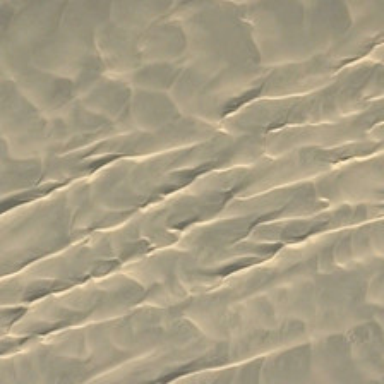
There is no plant in the desert .